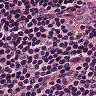
Metastatic tissue present: no